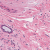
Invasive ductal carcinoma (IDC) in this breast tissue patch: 0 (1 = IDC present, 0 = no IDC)